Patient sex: F
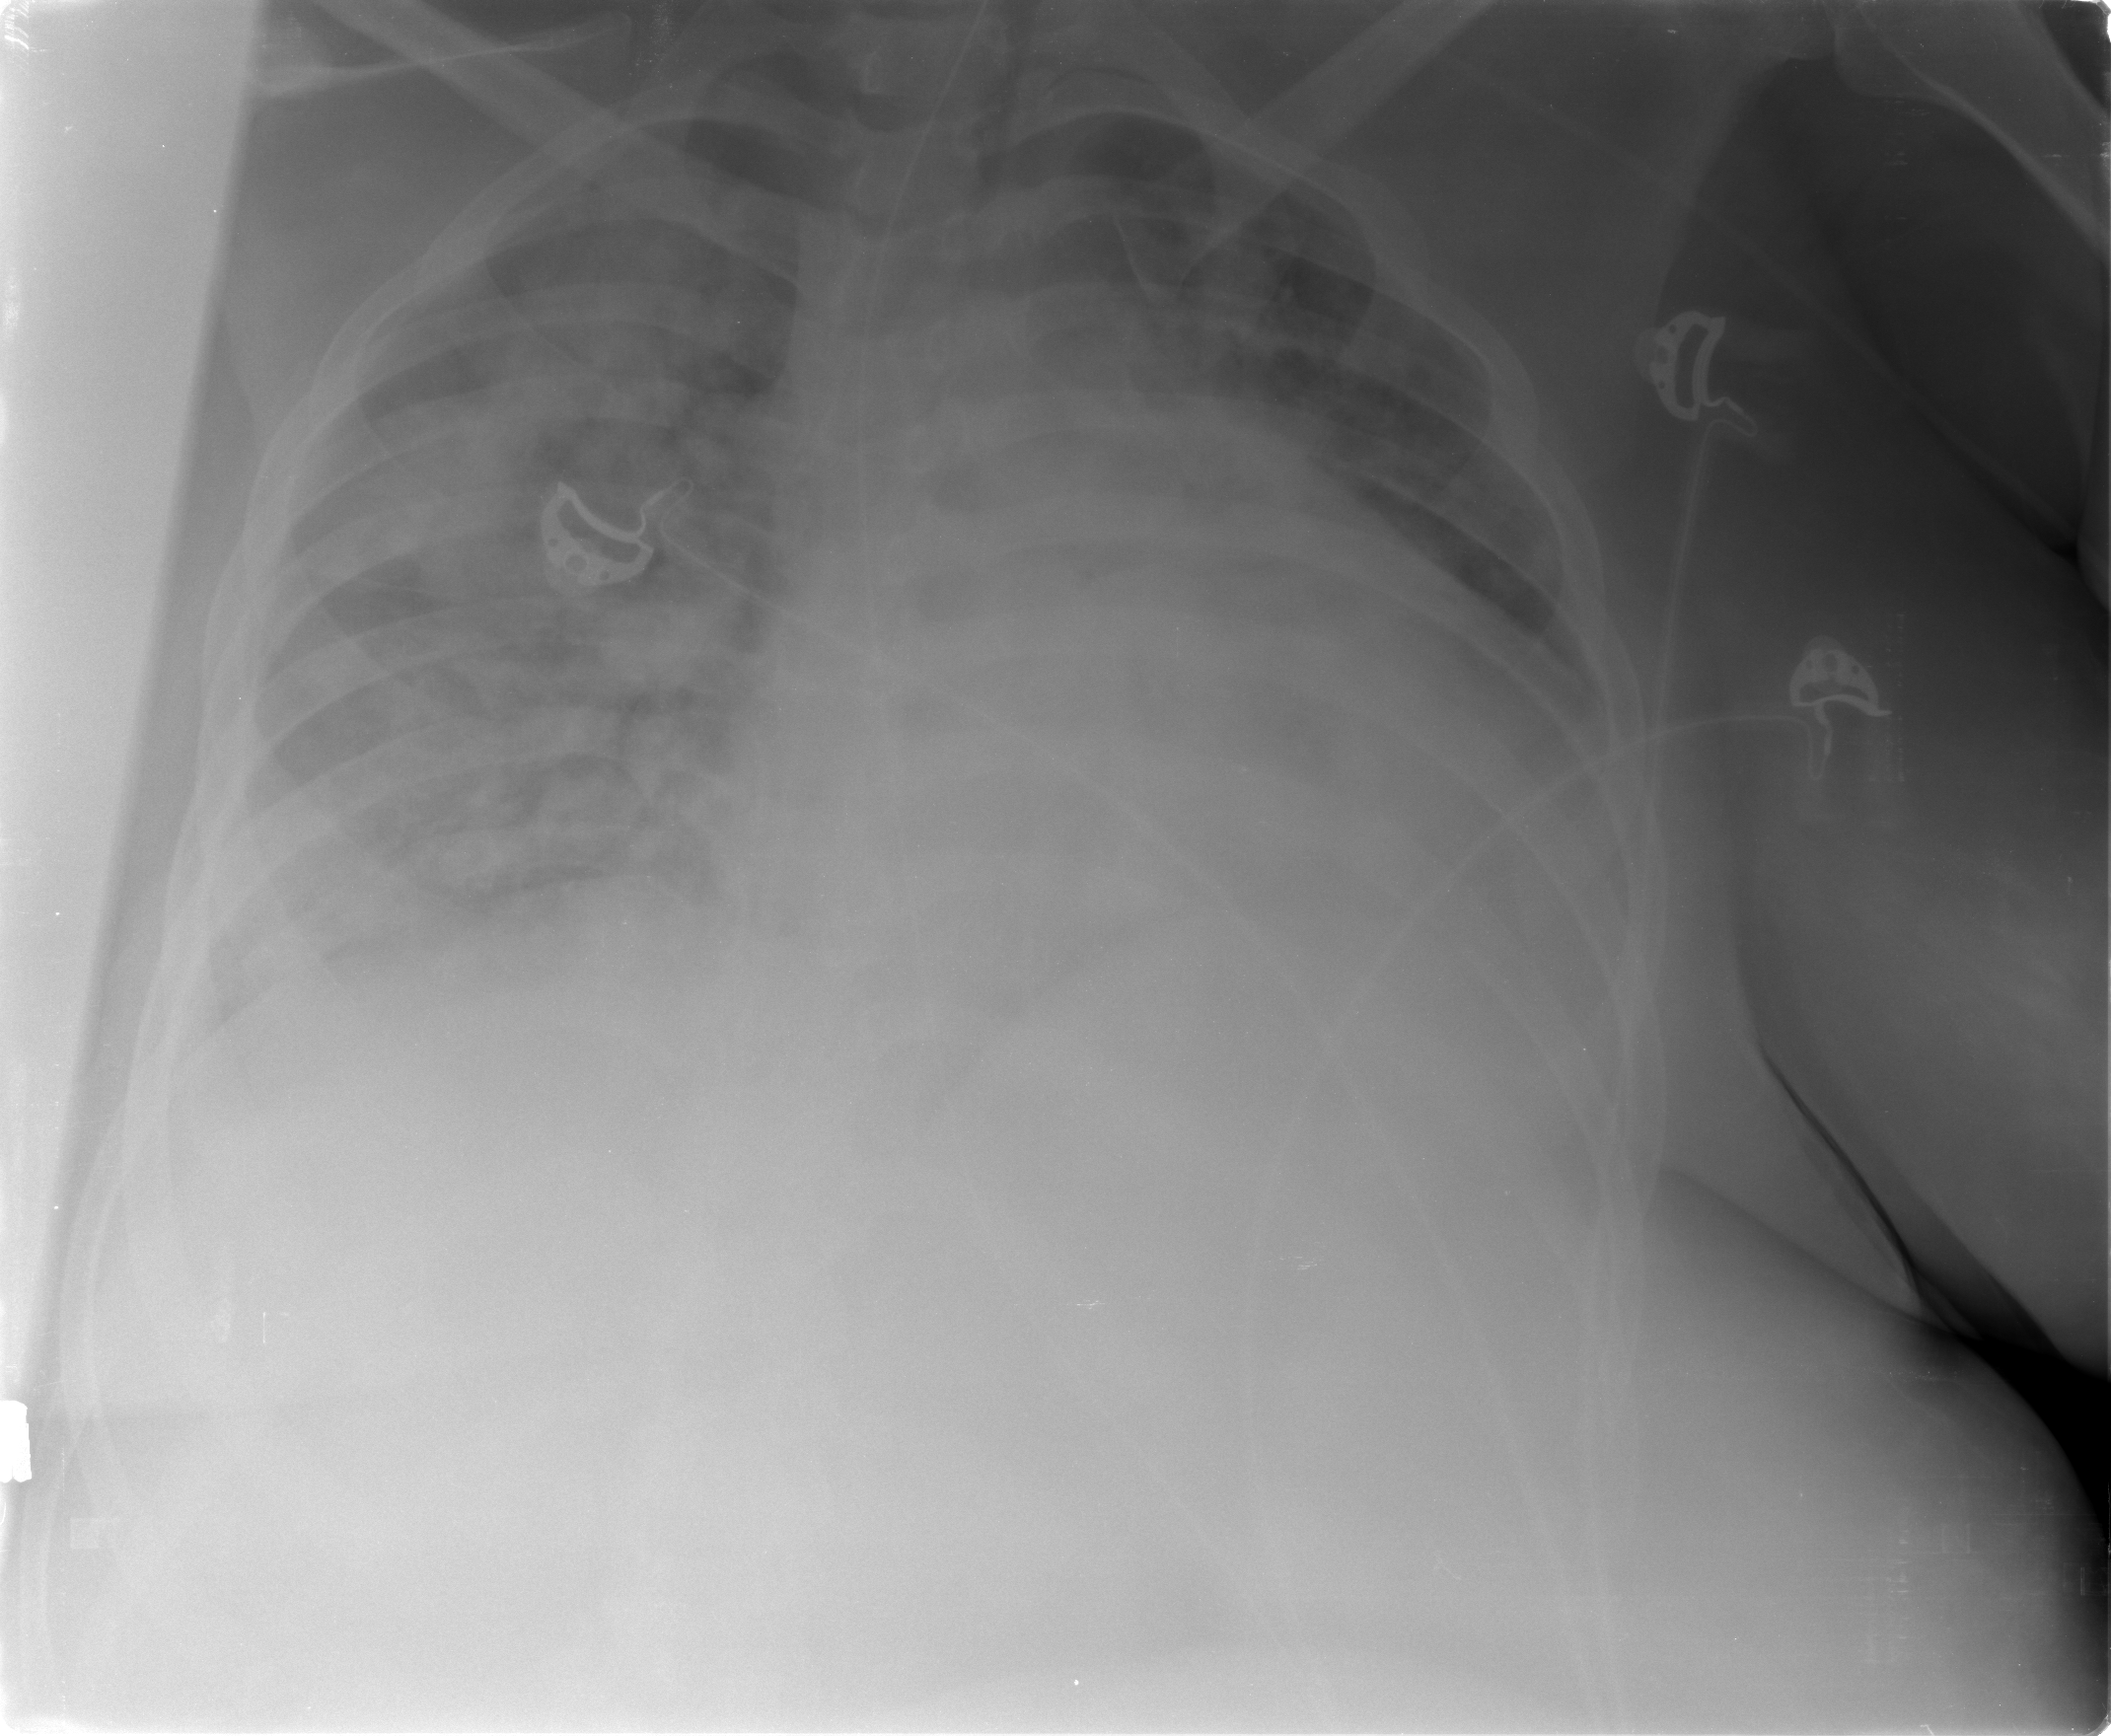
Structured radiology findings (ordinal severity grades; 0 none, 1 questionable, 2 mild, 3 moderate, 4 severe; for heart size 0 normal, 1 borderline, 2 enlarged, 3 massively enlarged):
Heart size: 2
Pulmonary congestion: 3
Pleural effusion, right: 2
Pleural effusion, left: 2
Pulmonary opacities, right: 4
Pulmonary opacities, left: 2
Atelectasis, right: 3
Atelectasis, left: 2